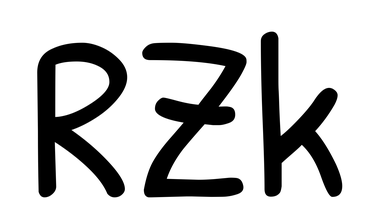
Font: PatrickHand-Regular